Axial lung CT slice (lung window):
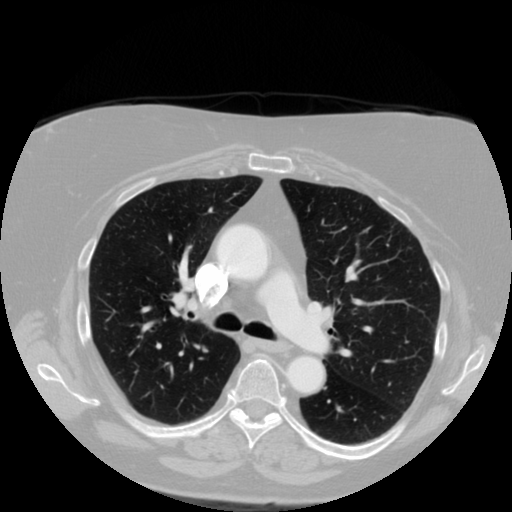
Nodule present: no